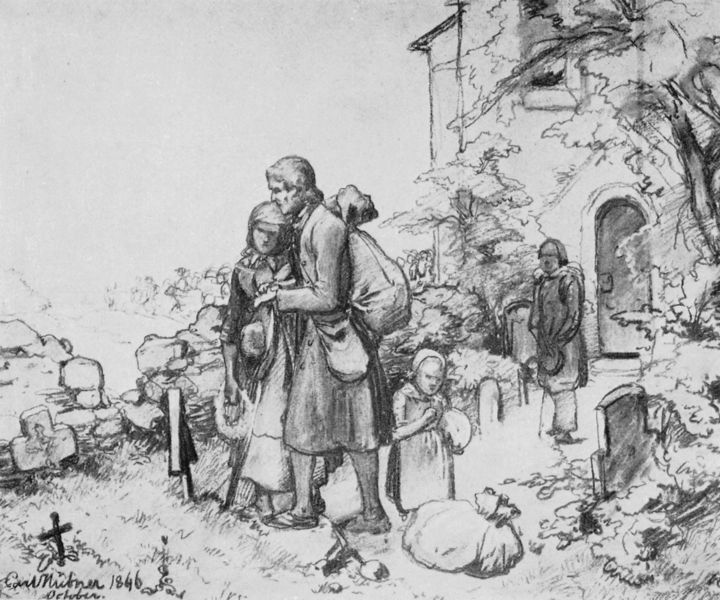
Titel: Die Auswanderer
Künstler: Carl Hübner
Institution: Düsseldorf, Kunstmuseum
Schlagwörter: baum, mann, weiß, bäume, mädchen, frau, hut, schwarz, skizze, tür, zeichnung, gras, haus, weg, steine, tod, trauer, signatur, natur, gebüsch, kirche, eltern, familie, kind, paar, kinder, sack, bündel, gepäck, türe, kopftuch, datum, knabe, kreuz, abschied, wandern, schwarzweiß, bleistift, friedhof, beutel, gebet, beerdigung, kreuze, grab, leid, gräber, pastor, kapelle, rucksack, grabstätte, wanderung, grabstein, grabsteine, wanderschaft, kanbe, 1846, beerdingung, signatir, fruiedhof, elternpaar